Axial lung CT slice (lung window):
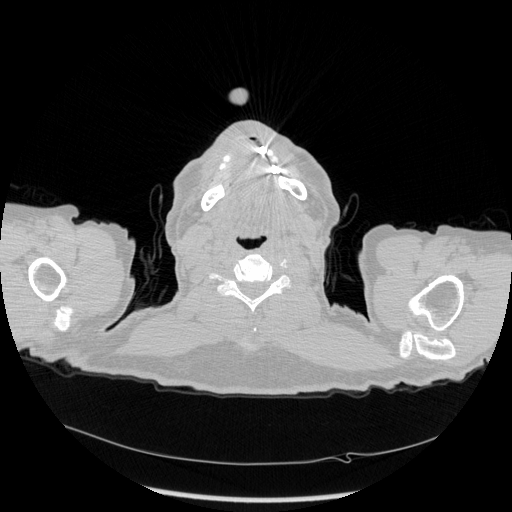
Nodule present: no